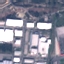
Land use / land cover class: Industrial